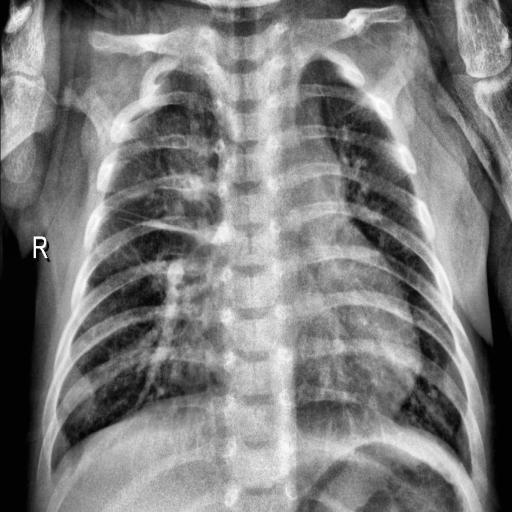
Finding: PNEUMONIA